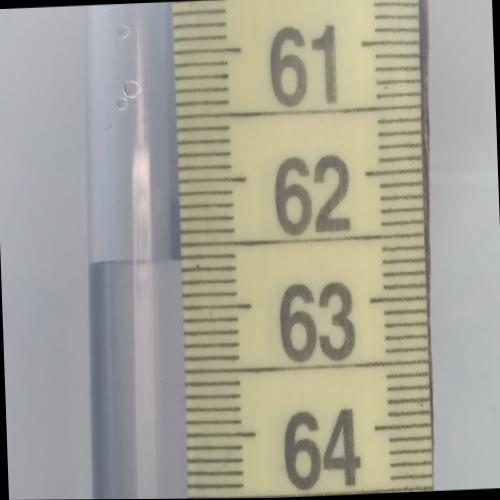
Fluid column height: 62.6 cm